Question:
I need to add two text view to the list view as shown in figure..what I need is that on the click of contact button the name and the type of number get automatically into my own list view..I am not been able to add text view to the list view because of that I am only able to see phone's contact list...kindly help me please..thanks in advance..here is the code.
'''
import android.app.ListActivity;
import android.os.Bundle;
import android.provider.ContactsContract;
import android.content.Intent;
import android.database.Cursor;
public class TestActivity extends ListActivity
{
private static final int PICK_CONTACT = 0;
/** Called when the activity is first created. */
@Override
protected void onCreate(Bundle savedInstanceState)
{
super.onCreate(savedInstanceState);
//content uri provide directory of people
Intent intentContact = new Intent(Intent.ACTION_PICK, ContactsContract.Contacts.CONTENT_URI);
startActivityForResult(intentContact, PICK_CONTACT);
}//onCreate
public void onActivityResult(int requestCode, int resultCode, Intent intent)
{
if (requestCode ==PICK_CONTACT)
{
getContactInfo(intent);
}
}//onActivityResult
protected void getContactInfo(Intent intent)
{
String name;
Cursor cursor = managedQuery(intent.getData(), null, null, null, null);
while (cursor.moveToNext())
{
//contains row id
String contactId = cursor.getString(cursor.getColumnIndex(ContactsContract.Contacts._ID));
name = cursor.getString(cursor.getColumnIndexOrThrow(ContactsContract.Contacts.DISPLAY_NAME));
//whether contact list atleast have a single contact or not
String hasPhone = cursor.getString(cursor.getColumnIndex(ContactsContract.Contacts.HAS_PHONE_NUMBER));
if ( hasPhone.equalsIgnoreCase("1"))
hasPhone = "true";
else
hasPhone = "false" ;
if (Boolean.parseBoolean(hasPhone))
{
Cursor phones = getContentResolver().query(ContactsContract.CommonDataKinds.Phone.CONTENT_URI, null,ContactsContract.CommonDataKinds.Phone.CONTACT_ID +" = "+ contactId,null, null);
while (phones.moveToNext())
{
String phoneNumber = phones.getString(phones.getColumnIndex(ContactsContract.CommonDataKinds.Phone.NUMBER));
}//end
phones.close();
}//end
cursor.close();
}//end while
}//end method
}//end class...........
'''
this is xml file
'''
<?xml version="1.0" encoding="utf-8"?>
<LinearLayout xmlns:android="http://schemas.android.com/apk/res/android"
android:orientation="vertical"
android:layout_width="fill_parent"
android:layout_height="fill_parent"
>
<ListView
android:id="@+id/android:list"
android:layout_width="fill_parent"
android:layout_height="fill_parent"
/>
<TextView
android:id="@+id/android:empty"
android:layout_width="fill_parent"
android:layout_height="fill_parent"
/>
</LinearLayout>........
<?xml version="1.0" encoding="utf-8"?>
<LinearLayout xmlns:android="http://schemas.android.com/apk/res/android"
android:layout_width="fill_parent"
android:layout_height="?android:attr/listPreferredItemHeight"
android:padding="6dip">
<LinearLayout
android:orientation="vertical"
android:layout_width="0dip"
android:layout_weight="1"
android:layout_height="fill_parent">
<TextView
android:id="@+id/toptext"
android:layout_width="fill_parent"
android:layout_height="0dip"
android:layout_weight="1"
android:gravity="center_vertical"
/>
<TextView
android:layout_width="fill_parent"
android:layout_height="0dip"
android:layout_weight="1"
android:id="@+id/bottomtext"
android:singleLine="true"
android:ellipsize="marquee"
/>
</LinearLayout>
</LinearLayout> ...
'''
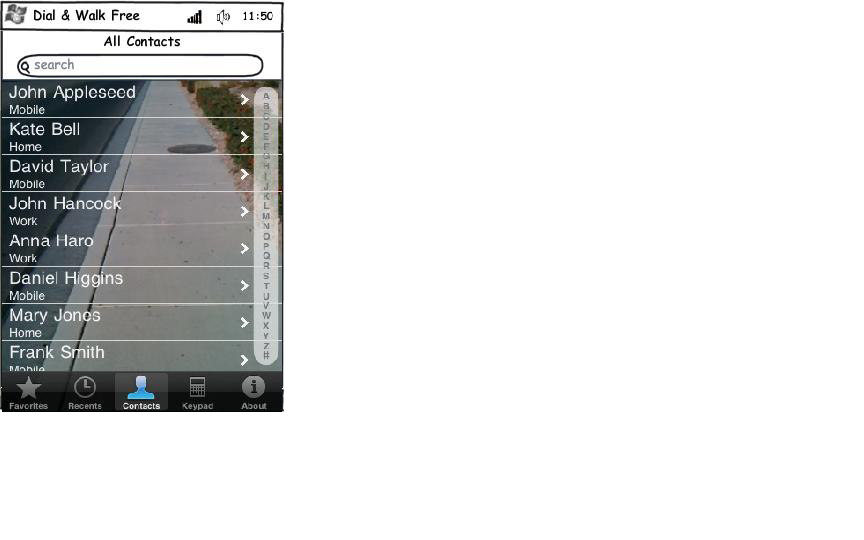
Answer: For this, you have to make custom list, Just Look at this tutorial <URL>